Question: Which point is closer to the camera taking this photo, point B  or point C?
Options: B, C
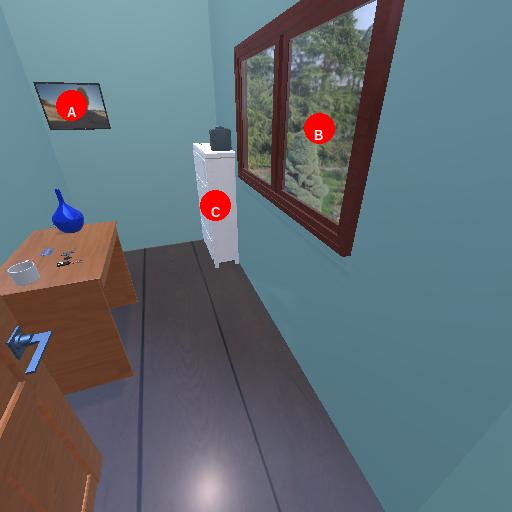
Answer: B